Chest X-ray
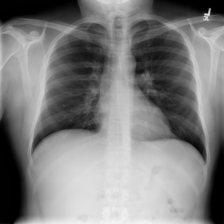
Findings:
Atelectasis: negative
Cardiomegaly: negative
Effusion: negative
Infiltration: negative
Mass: negative
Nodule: negative
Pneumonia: negative
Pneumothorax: negative
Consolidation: negative
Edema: negative
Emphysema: negative
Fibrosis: negative
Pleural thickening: negative
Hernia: negative